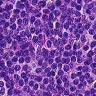
Metastatic tissue present: no